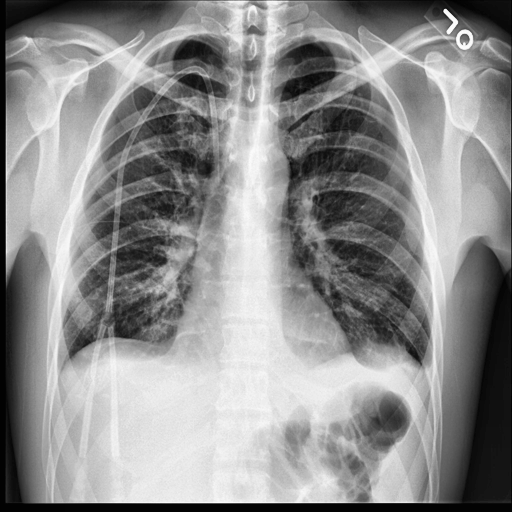
Finding: NORMAL